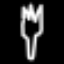
Label: fork